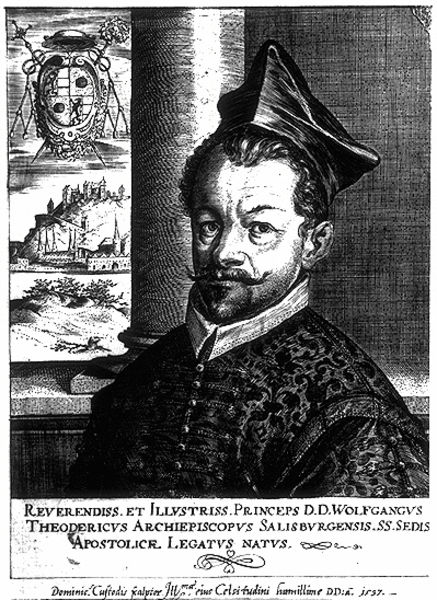
Titel: Bildnis des Erzbischofes Wolfgang von Salzburg Theodericus
Künstler: Dominicus Custos
Institution: (Seriendruck)
Schlagwörter: berg, mann, schatten, weiß, bäume, fluss, landschaft, see, stadt, fenster, hintergrund, hut, licht, mund, nase, ohr, schwarz, skizze, stirn, säule, zeichnung, blick, gebäude, schloss, muster, bart, kappe, mütze, schnurrbart, wand, architektur, augen, kleidung, kragen, stein, bildnis, portrait, porträt, hügel, brüstung, kirche, haare, halbfigur, mantel, reich, händler, brustbild, kinn, knopf, renaissance, anhöhe, schiff, schrift, grafik, graphik, bischof, knöpfe, burg, druck, druckgraphik, radierung, stich, text, kardinal, brokat, spitzbart, tinte, geheimratsecken, wappen, prister, lanschaft, erzbischof, adelig, gelehrter, kupferstich, geburt, kaltnadel, architekt, latein, stick, spitzhut, reformation, spanier, theologe, wolfgang, kardianl, legat, heiliger stuhl, sazburg, wappn